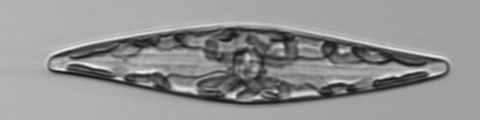
Label: Pleurosigma